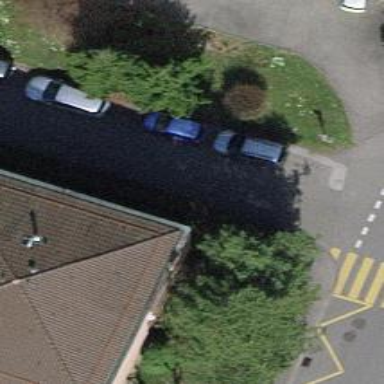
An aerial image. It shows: Bus stop with platform for public transport.